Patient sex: M
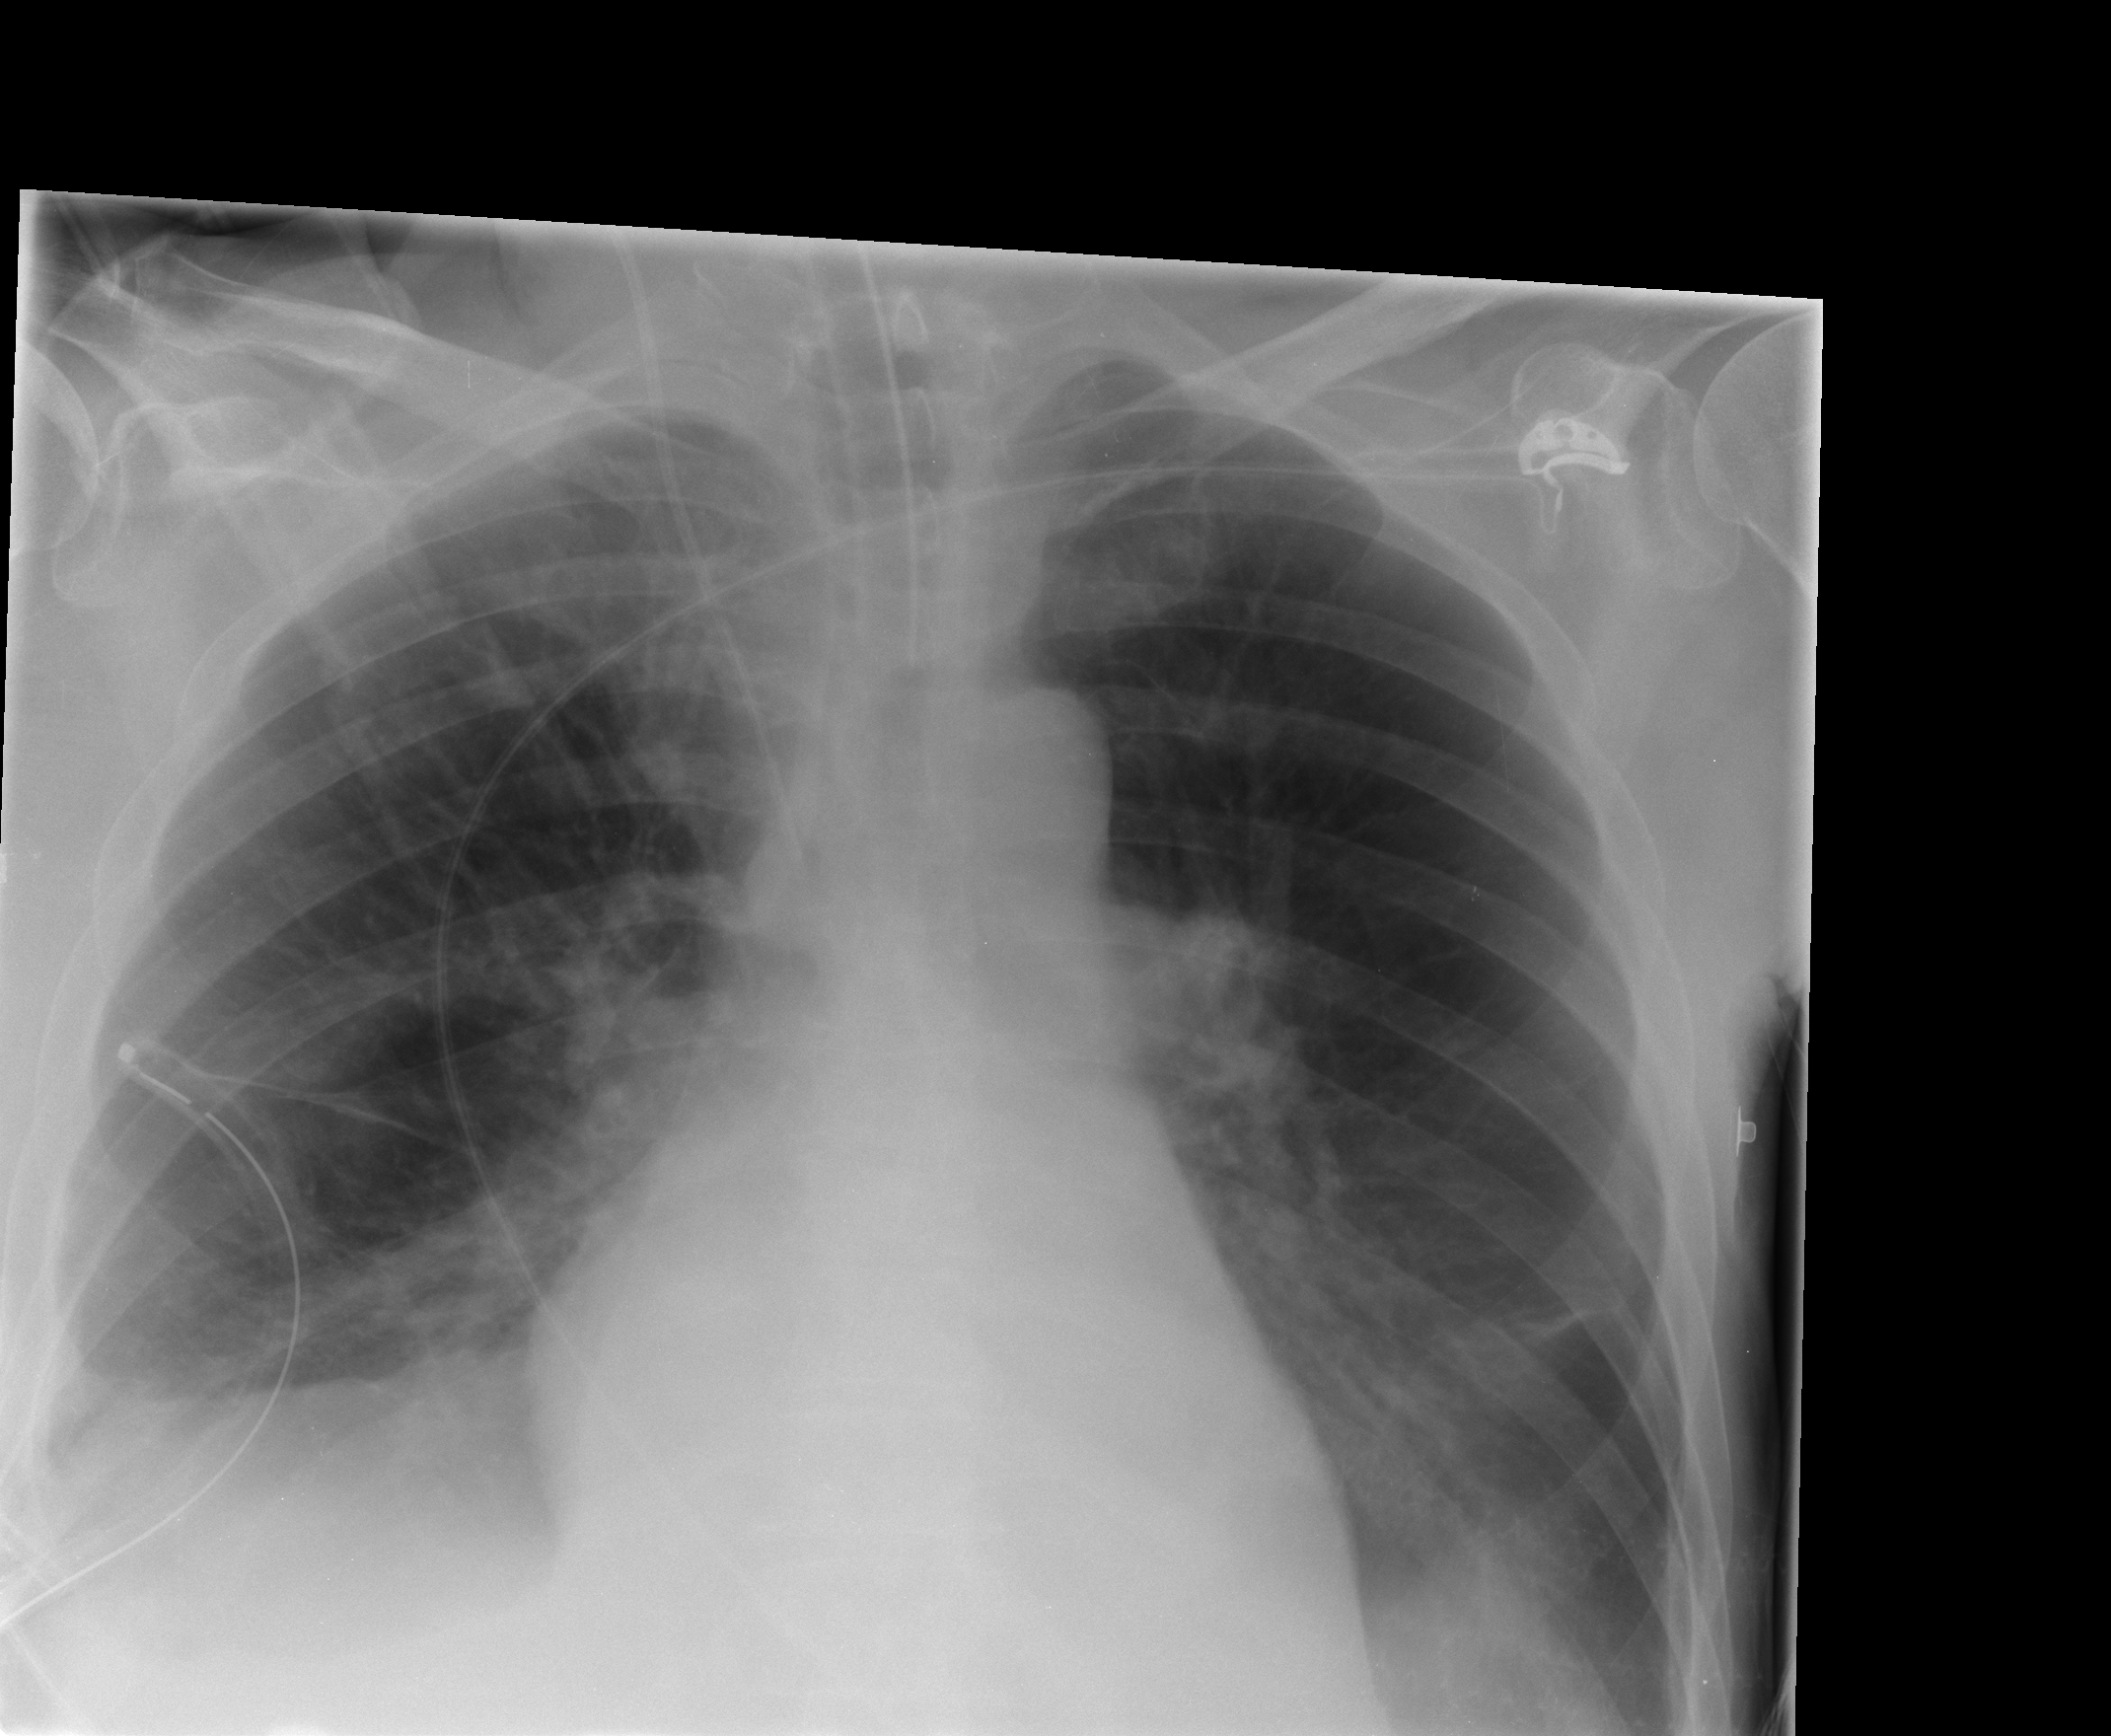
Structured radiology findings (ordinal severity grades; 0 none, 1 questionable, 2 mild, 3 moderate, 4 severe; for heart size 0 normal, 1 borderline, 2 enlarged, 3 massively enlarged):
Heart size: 0
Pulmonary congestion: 2
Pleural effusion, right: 2
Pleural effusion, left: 2
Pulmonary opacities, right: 0
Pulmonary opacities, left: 0
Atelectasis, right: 2
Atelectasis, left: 2